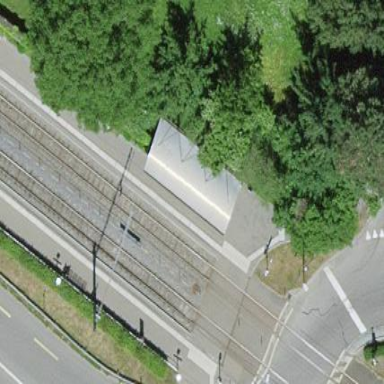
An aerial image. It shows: Public transport shelter.